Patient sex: F
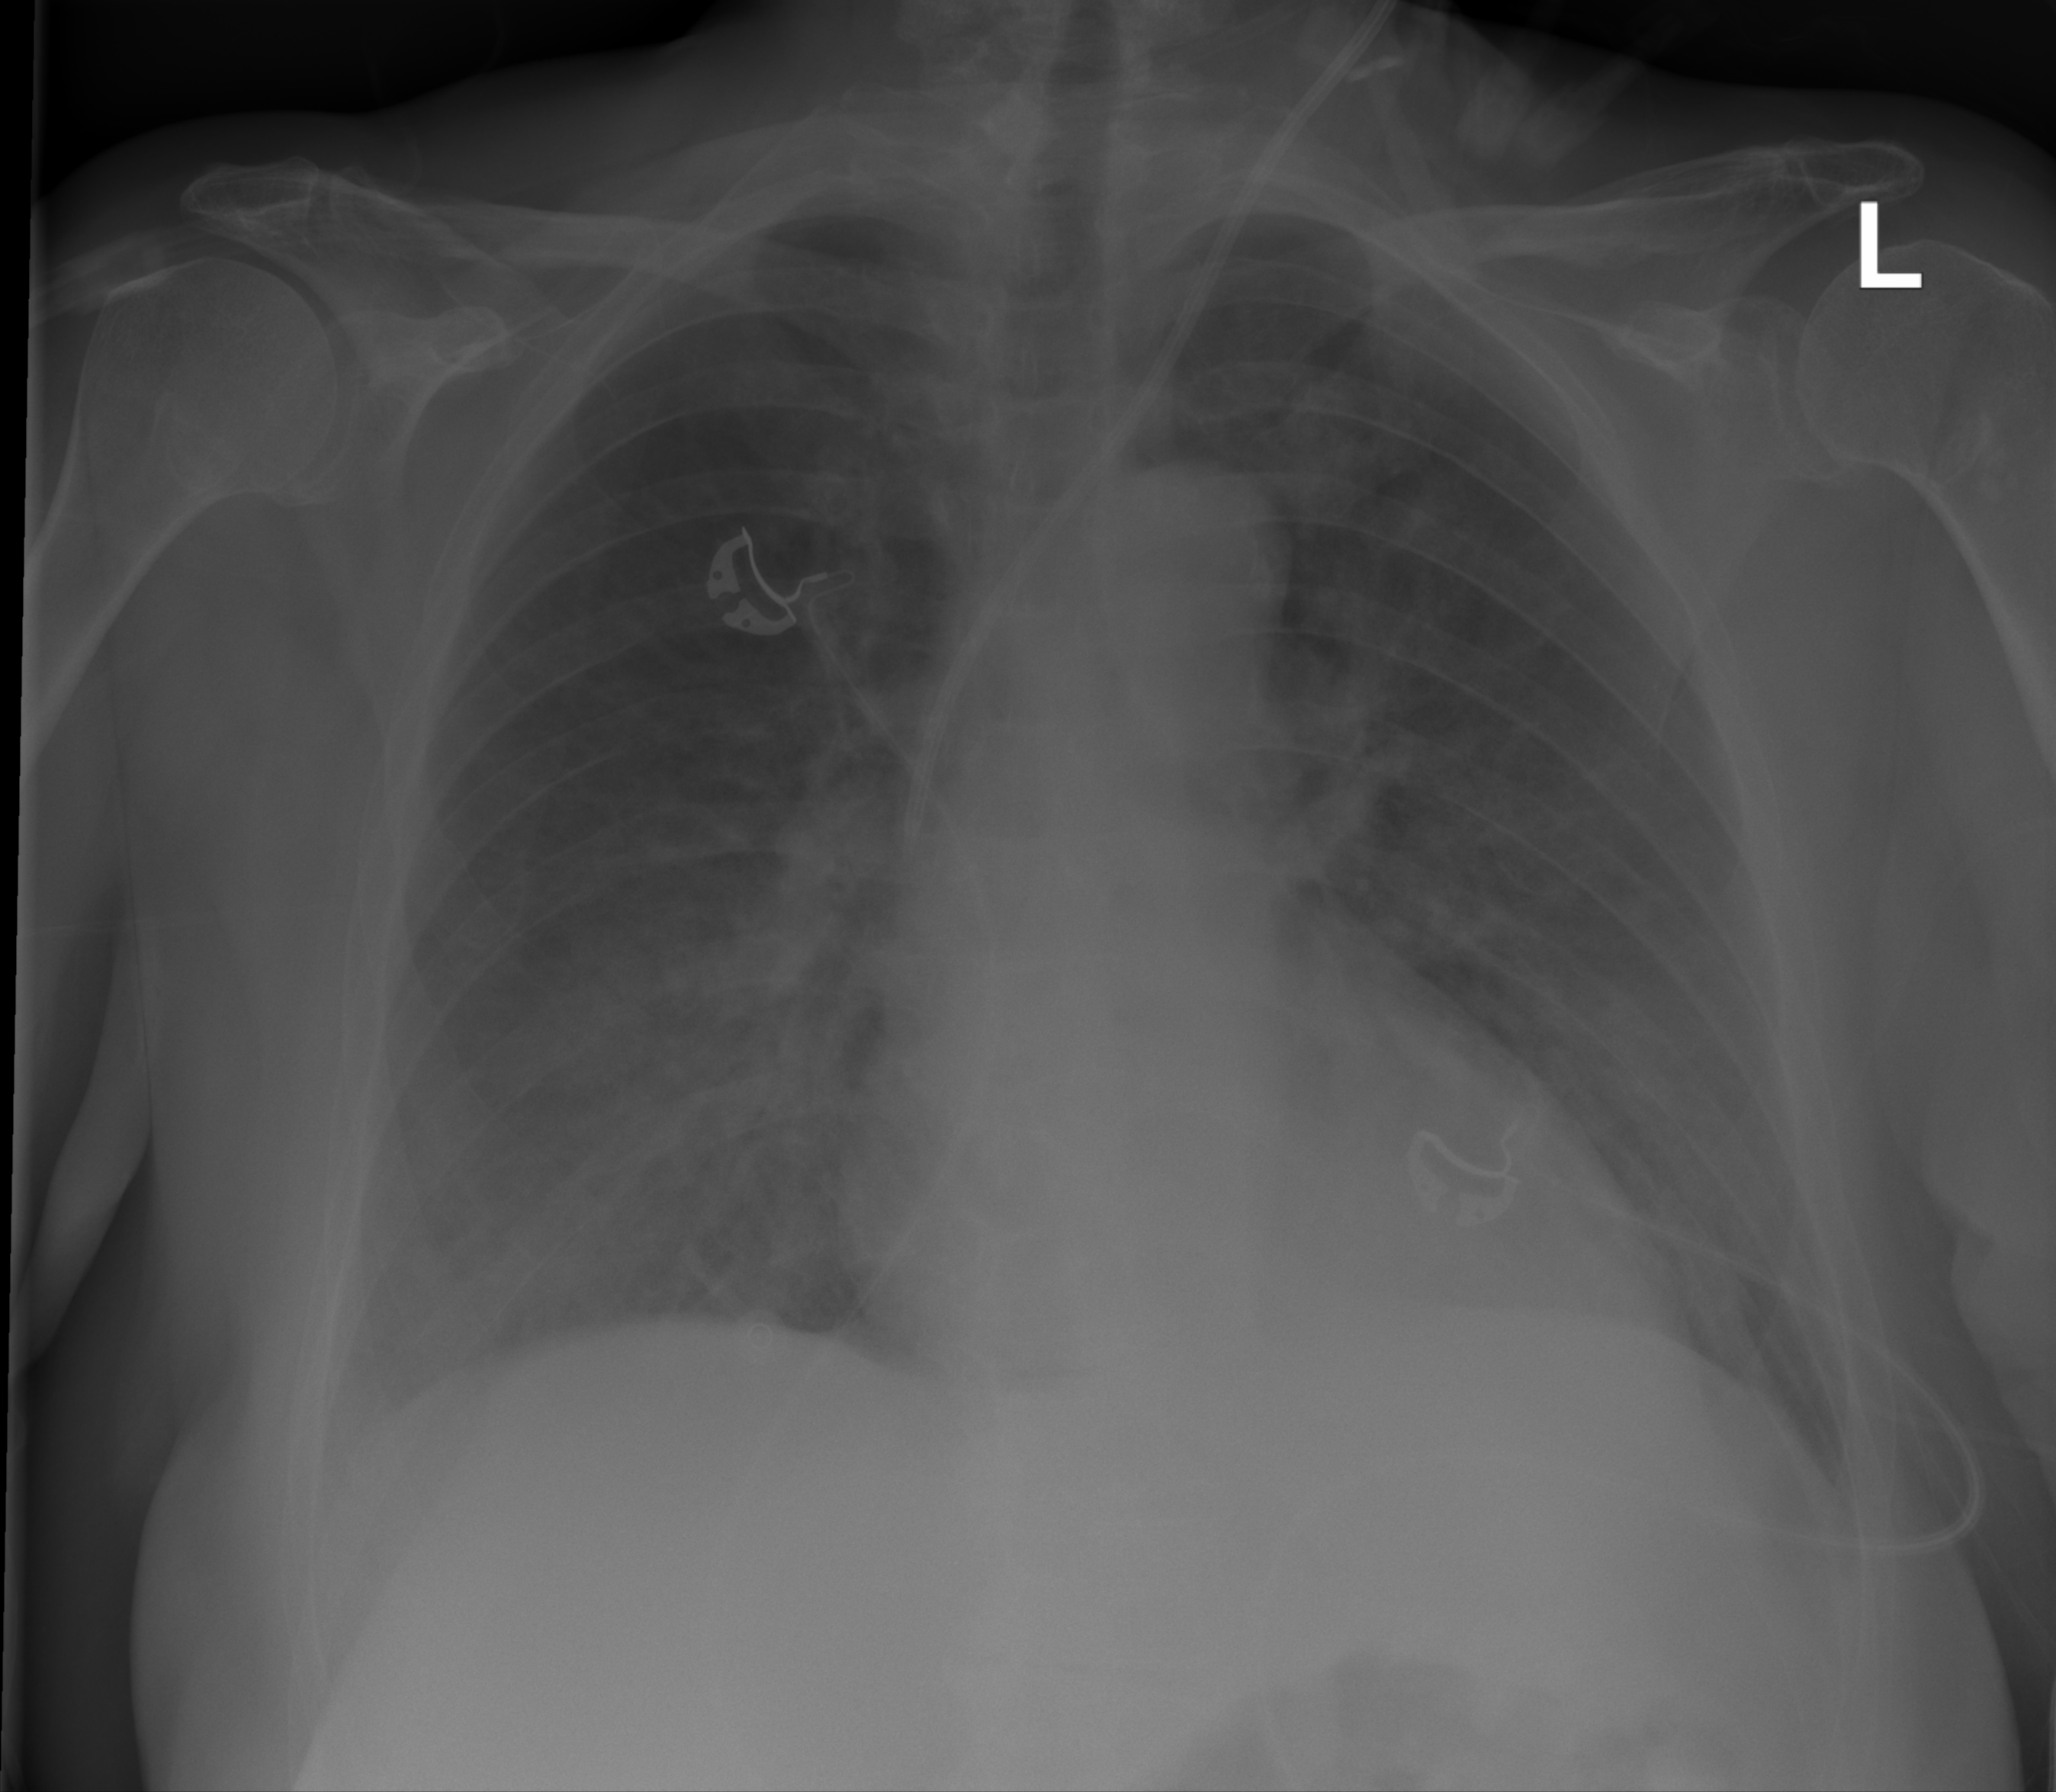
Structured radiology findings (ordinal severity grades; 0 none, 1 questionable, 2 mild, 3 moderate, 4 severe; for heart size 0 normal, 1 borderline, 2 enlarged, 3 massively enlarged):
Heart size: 0
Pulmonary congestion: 0
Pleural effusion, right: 2
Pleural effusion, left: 2
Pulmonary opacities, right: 0
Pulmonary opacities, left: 0
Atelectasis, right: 2
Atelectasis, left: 0